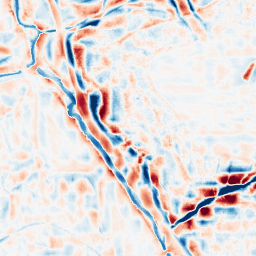
Category: wavelet
Decomposition family: wavelet_reverse_biorthogonal
Decomposition parameters: wavelet: rbio5.5
level: 4
Upsampling method: bicubic
Upsampling parameters: scale: 4
Upsampling scale: 4